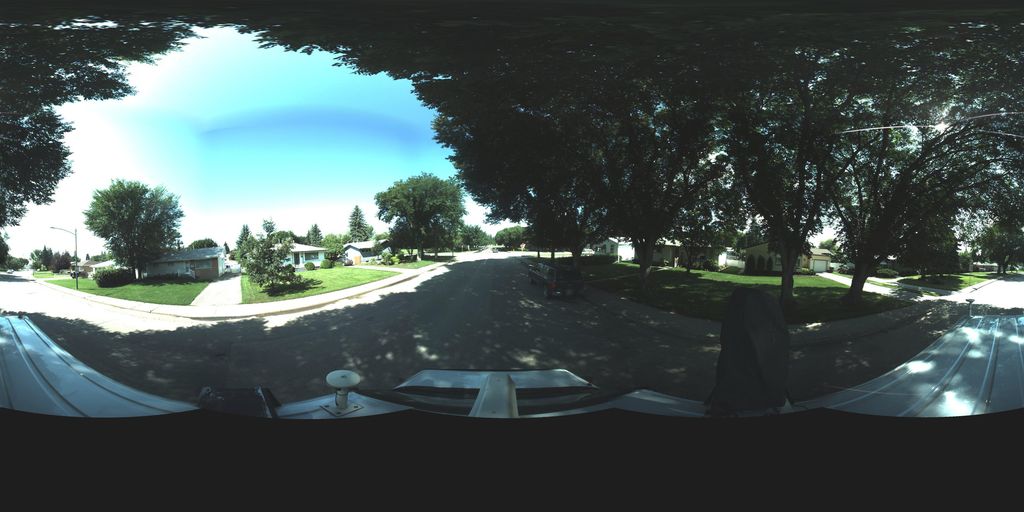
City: saskatoon